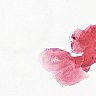
Metastatic tissue present: no